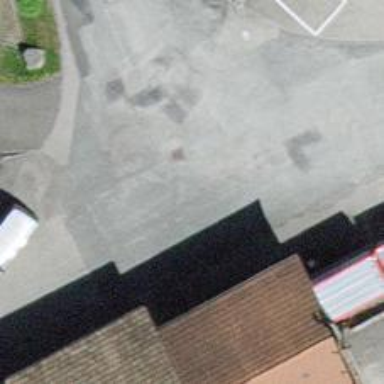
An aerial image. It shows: Public transport stop position.